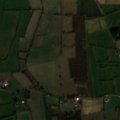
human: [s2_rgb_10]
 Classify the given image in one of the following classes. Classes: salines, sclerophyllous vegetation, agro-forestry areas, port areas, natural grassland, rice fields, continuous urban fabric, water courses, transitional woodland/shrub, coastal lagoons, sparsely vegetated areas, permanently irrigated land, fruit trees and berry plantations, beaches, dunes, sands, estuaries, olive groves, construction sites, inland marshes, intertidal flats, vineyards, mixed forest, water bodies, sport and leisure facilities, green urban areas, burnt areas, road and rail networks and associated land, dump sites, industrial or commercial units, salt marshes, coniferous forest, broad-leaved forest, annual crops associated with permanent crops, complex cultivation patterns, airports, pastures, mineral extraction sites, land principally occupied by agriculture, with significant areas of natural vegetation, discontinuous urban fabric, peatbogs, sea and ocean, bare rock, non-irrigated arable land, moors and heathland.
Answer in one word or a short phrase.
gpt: pastures, complex cultivation patterns, coniferous forest